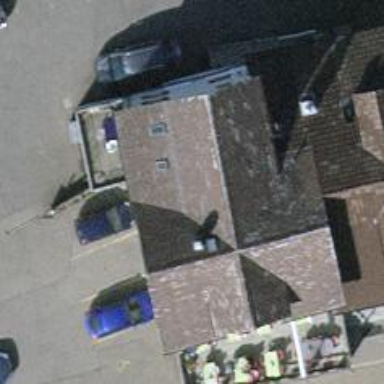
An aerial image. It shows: Parking area.